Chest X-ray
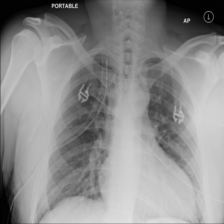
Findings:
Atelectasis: negative
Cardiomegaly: negative
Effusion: negative
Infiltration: negative
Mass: negative
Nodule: negative
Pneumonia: negative
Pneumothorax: negative
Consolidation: negative
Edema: negative
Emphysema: negative
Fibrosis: negative
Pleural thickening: negative
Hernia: negative